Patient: sex F, age 58
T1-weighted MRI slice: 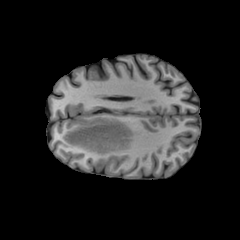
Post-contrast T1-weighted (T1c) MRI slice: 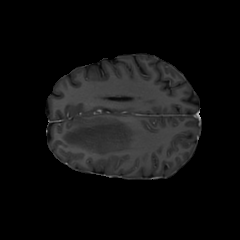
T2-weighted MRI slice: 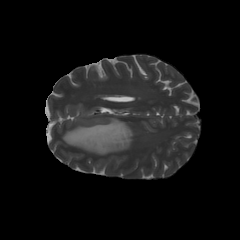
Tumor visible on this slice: yes
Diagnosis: Glioblastoma, IDH-wildtype
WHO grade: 4